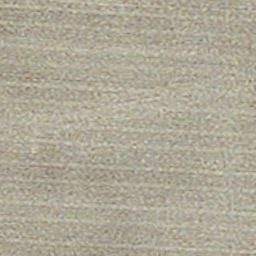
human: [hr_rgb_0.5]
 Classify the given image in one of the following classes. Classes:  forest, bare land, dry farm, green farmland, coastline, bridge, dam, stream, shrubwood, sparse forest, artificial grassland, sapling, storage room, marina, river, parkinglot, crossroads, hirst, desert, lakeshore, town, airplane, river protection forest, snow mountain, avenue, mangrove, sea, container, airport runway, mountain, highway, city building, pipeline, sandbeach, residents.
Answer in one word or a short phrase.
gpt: dry farm